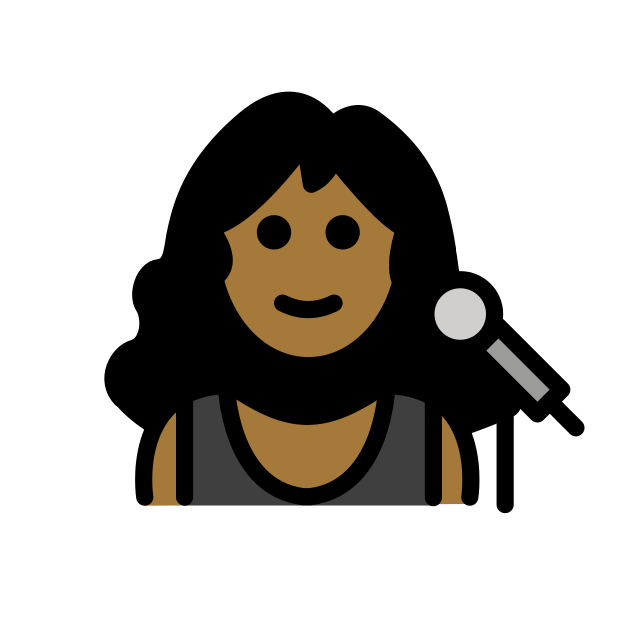
woman singer: medium-dark skin tone